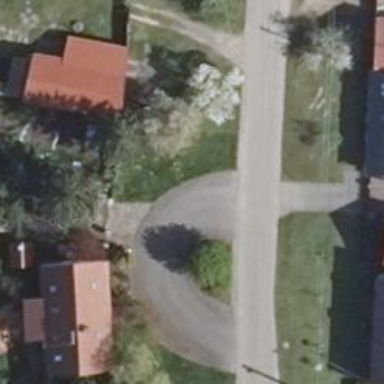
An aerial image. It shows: Service road with paved surface.